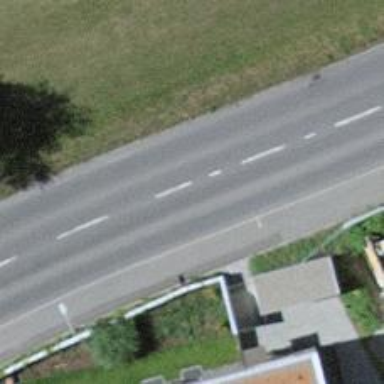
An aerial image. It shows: Bus stop with designated public transport stop position.